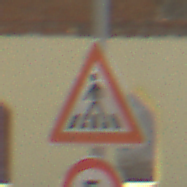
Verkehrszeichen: FussgaengerueberwegRechts
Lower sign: Geschwindigkeit5
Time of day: Midday
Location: Outdoor (Suburban)
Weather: PartlyCloudy
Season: NotSpecified
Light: Natural